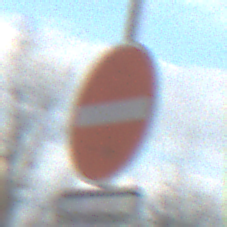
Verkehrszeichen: VerbotDerEinfahrt
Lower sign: BesondereFahrzeugeUndTransportgueter10
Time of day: MorningAfternoon
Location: Outdoor (Nature)
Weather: PartlyCloudy
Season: Autumn
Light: Natural